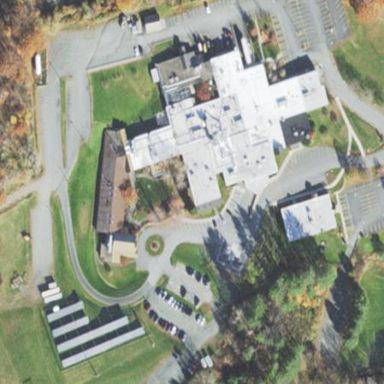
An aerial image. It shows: Healthcare facility identified as hospital.